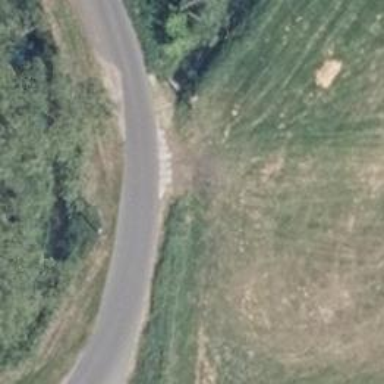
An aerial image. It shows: Unclassified road with asphalt surface. It also serves as bicycle road.